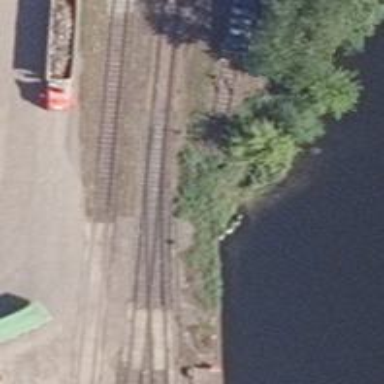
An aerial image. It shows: Railway switch.